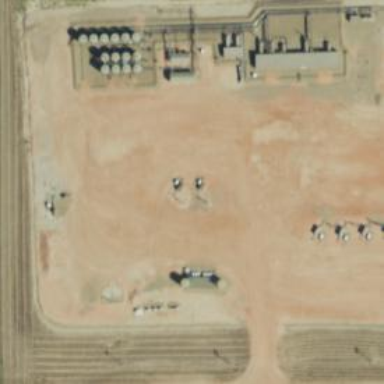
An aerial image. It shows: Petroleum well that is man-made.